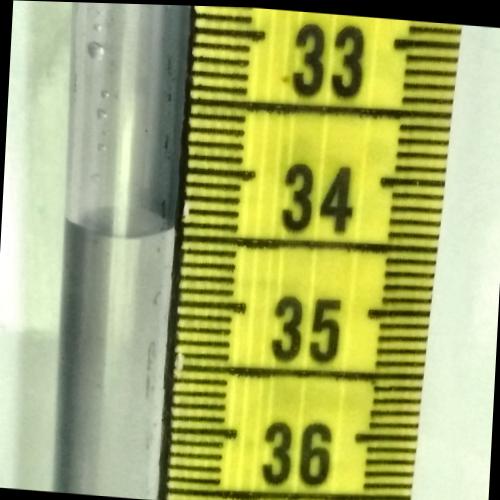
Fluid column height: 34.5 cm